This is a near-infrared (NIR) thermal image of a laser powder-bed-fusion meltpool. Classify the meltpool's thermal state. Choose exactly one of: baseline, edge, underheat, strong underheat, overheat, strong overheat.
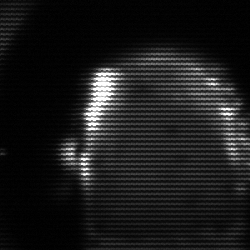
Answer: baseline